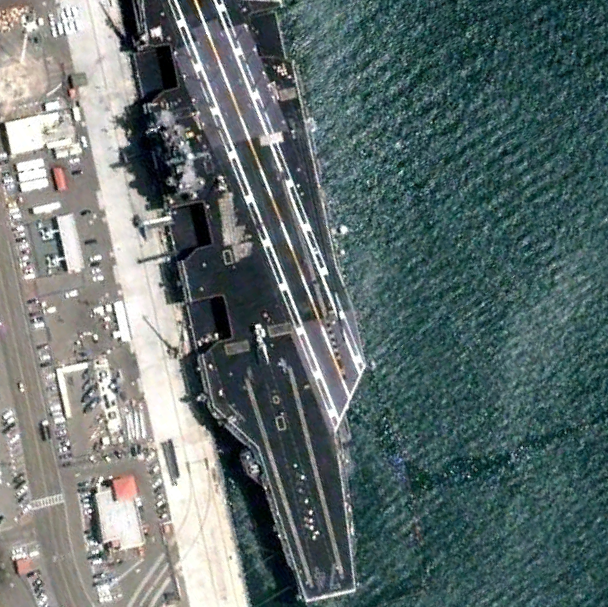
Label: Nimitz-class_aircraft_carrier